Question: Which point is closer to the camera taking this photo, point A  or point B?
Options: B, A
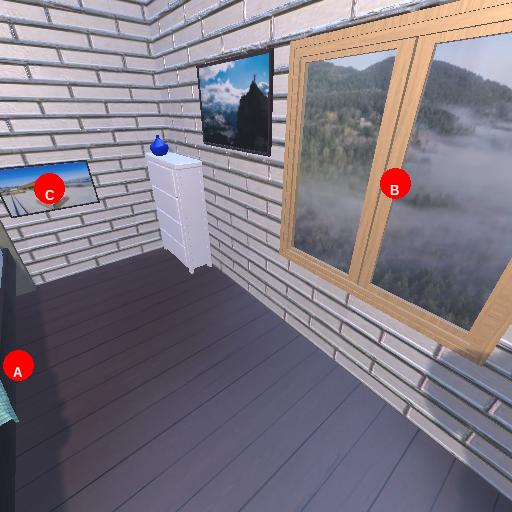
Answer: B